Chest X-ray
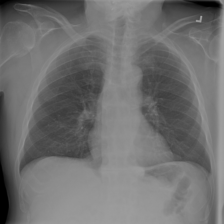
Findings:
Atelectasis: negative
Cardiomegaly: negative
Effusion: negative
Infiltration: negative
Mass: negative
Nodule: negative
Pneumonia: negative
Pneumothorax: negative
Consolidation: negative
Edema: negative
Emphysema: negative
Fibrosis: negative
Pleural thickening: negative
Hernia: negative